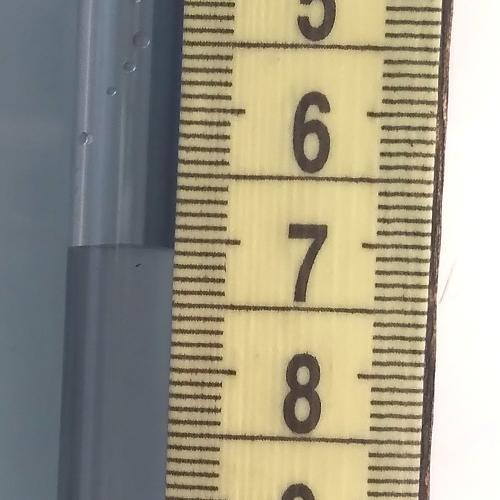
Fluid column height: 7.1 cm